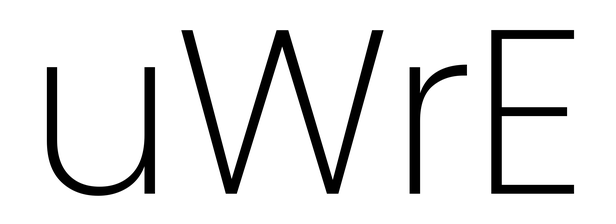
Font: Poppins-ExtraLight